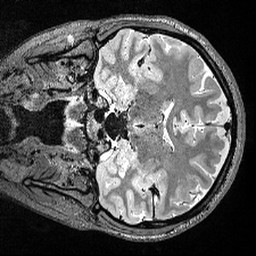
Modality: T2w
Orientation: coronal
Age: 22
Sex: female